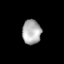
Tissue: lung
Cell type: Others
Senescence score: 0.232
Nuclear area (px): 451
Mean DAPI intensity: 174.909